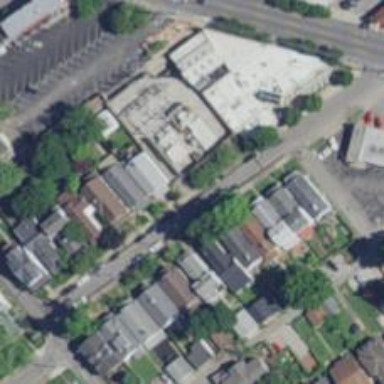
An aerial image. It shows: Alleyway designated as service road.